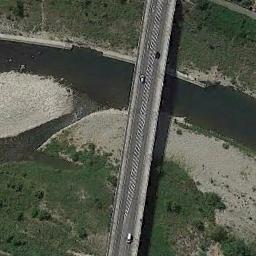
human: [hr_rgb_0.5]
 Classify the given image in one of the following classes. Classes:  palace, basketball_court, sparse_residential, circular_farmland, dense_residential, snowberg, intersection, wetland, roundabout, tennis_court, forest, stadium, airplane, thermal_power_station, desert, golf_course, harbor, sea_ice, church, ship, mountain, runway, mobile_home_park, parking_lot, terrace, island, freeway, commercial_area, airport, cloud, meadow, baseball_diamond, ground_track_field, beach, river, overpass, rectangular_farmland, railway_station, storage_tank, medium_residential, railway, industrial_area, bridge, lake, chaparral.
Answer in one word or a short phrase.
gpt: bridge